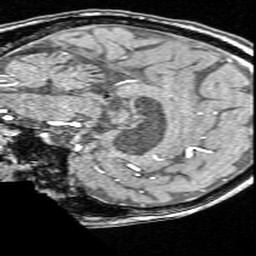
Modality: angio
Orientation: sagittal
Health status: ill
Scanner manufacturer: siemens
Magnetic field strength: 3 T
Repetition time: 0.022 s
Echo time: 0.00395 s